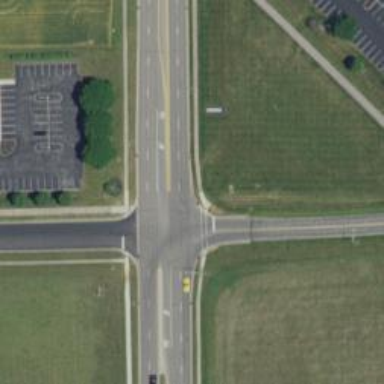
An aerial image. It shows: Marked road crossing.